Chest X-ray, PA view. Patient: 52 years old, sex M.
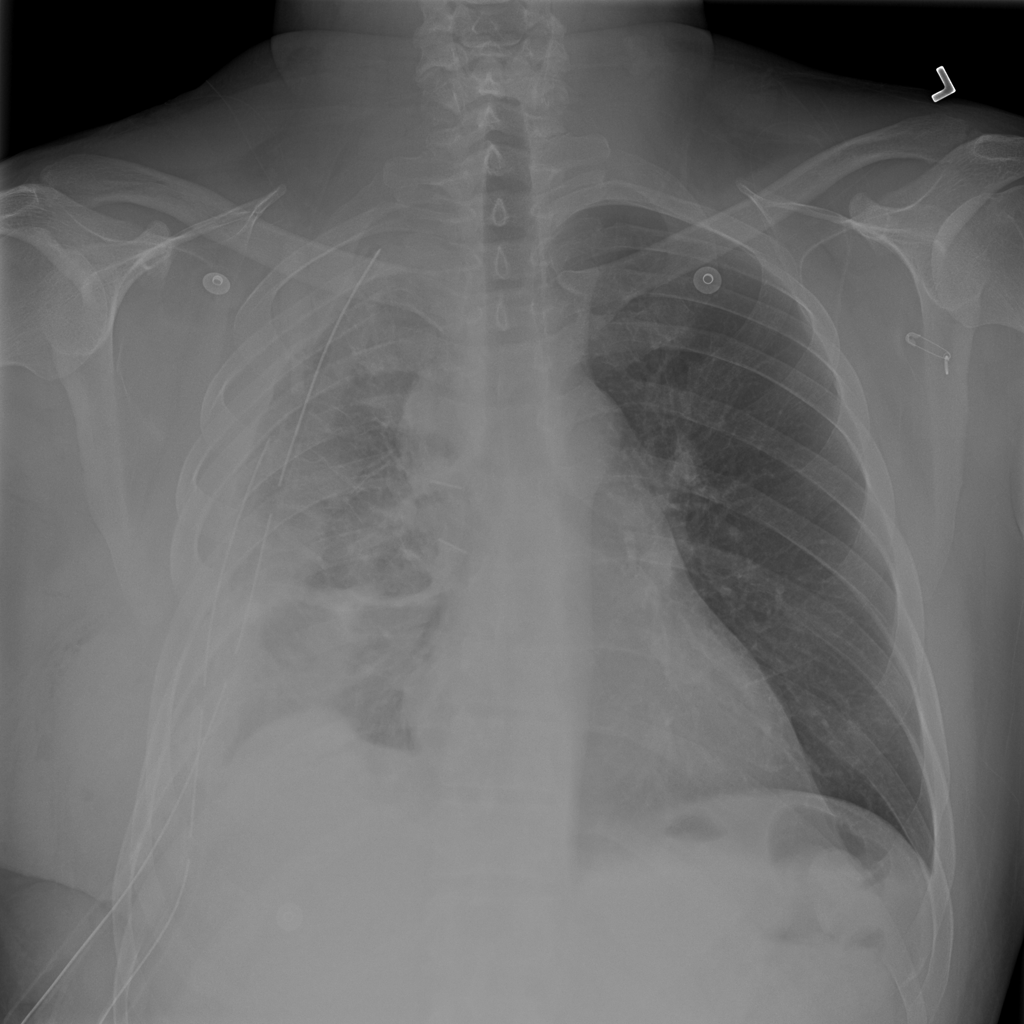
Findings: Pleural_Thickening